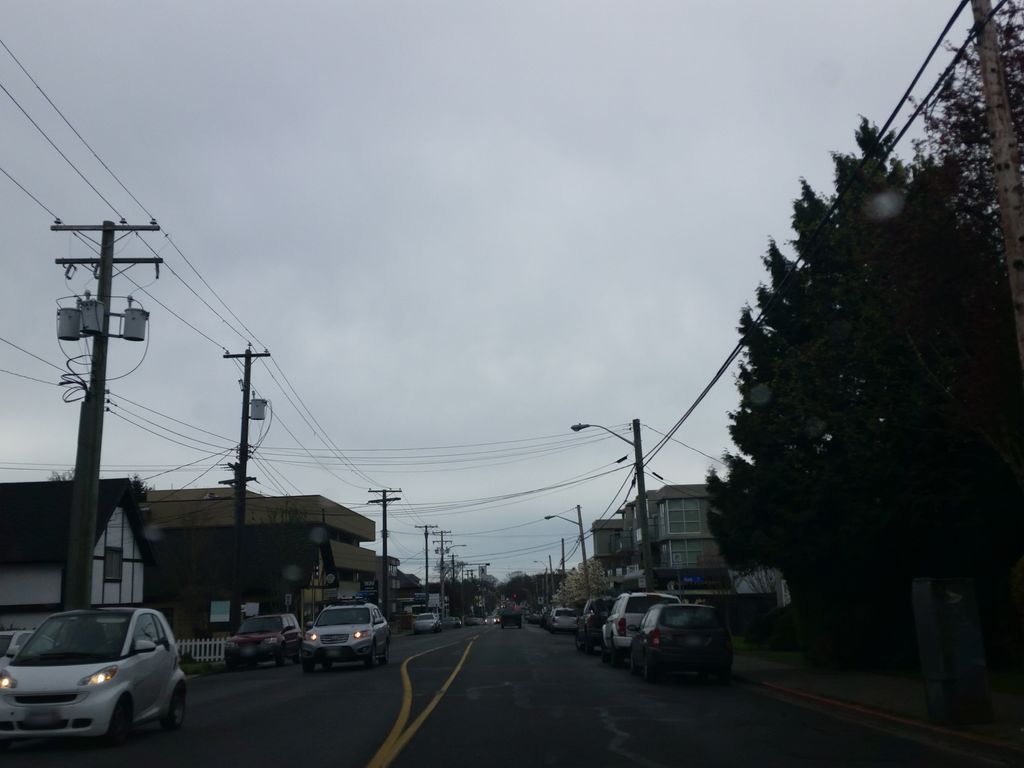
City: victoria